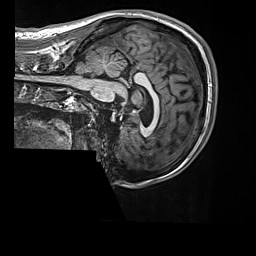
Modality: T1w
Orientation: sagittal
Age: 21
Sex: male
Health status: healthy
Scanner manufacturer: siemens
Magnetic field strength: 3 T
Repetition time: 2.5 s
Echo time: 0.00299 s